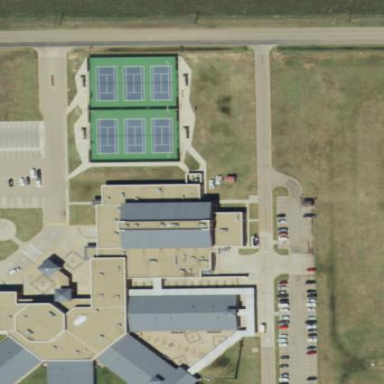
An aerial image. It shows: School building.